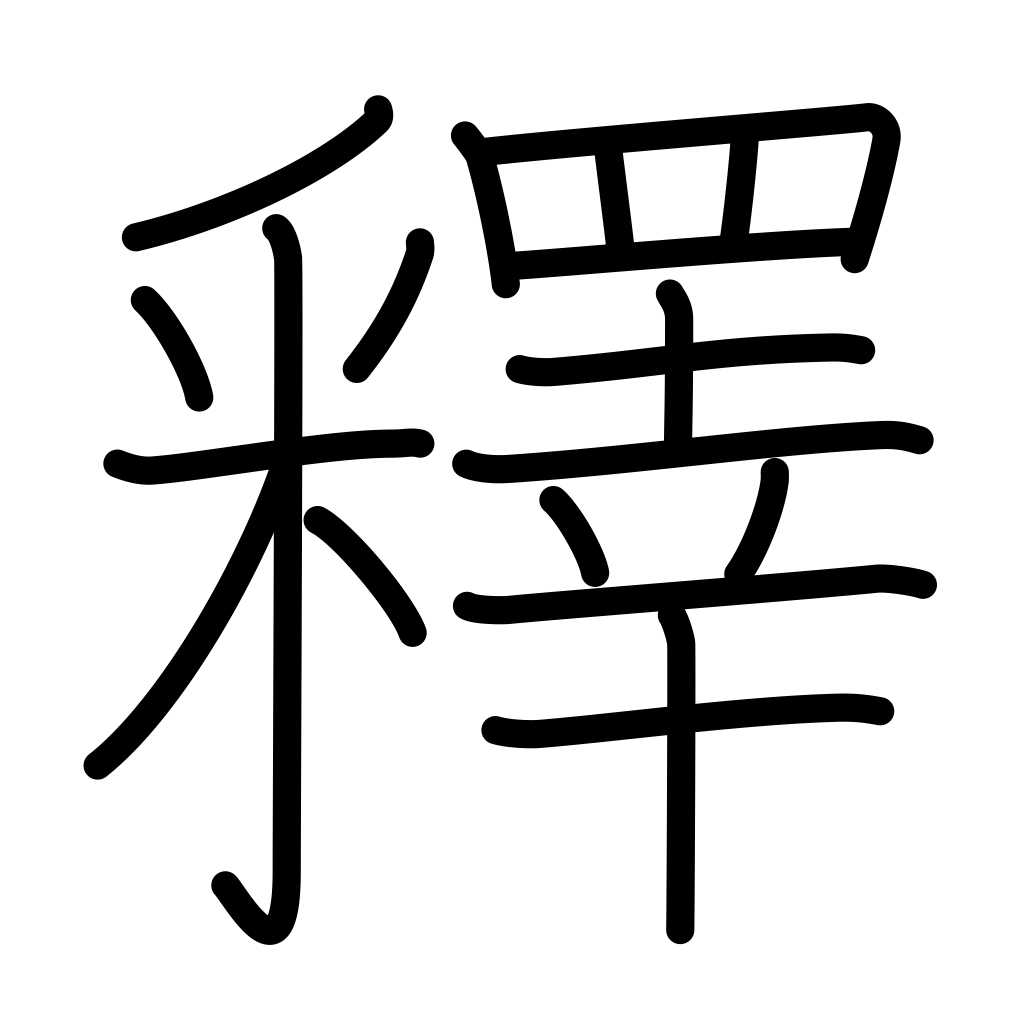
Meaning: explain